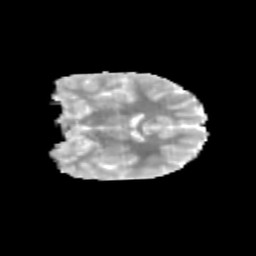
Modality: MD
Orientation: coronal
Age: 10
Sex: female
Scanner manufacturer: siemens
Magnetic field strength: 3 T
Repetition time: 3.8 s
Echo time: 0.07 s